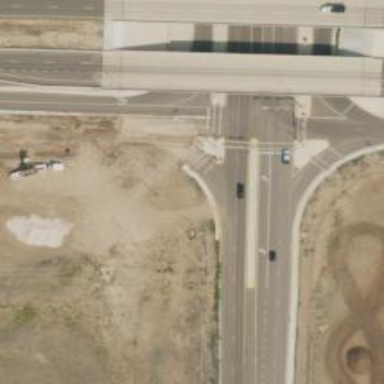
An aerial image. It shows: Secondary link road.